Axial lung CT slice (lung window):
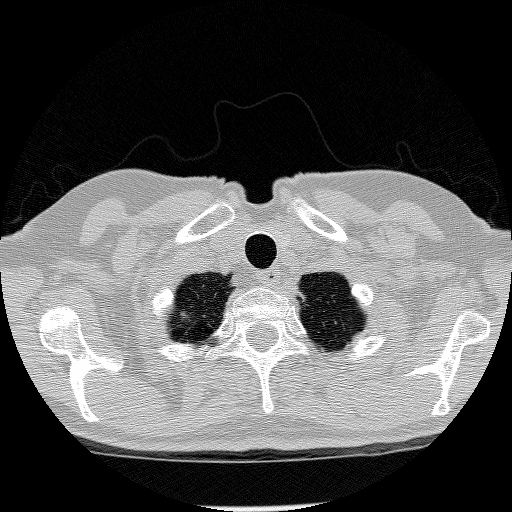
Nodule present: no